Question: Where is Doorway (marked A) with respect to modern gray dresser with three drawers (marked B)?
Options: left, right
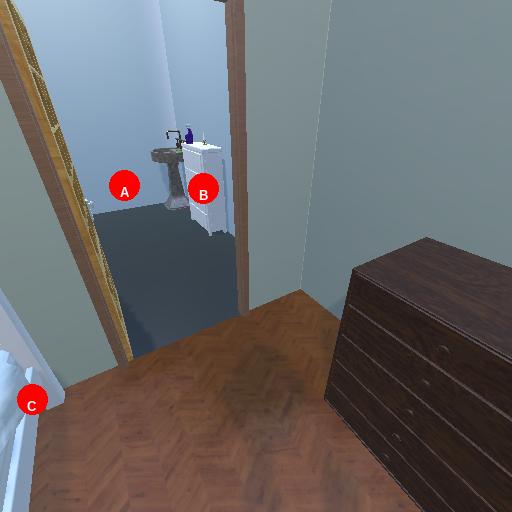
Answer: left